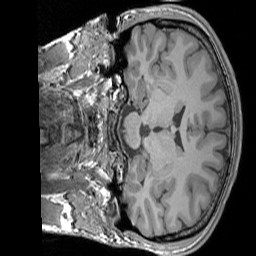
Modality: T1w
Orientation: coronal
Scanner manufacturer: siemens
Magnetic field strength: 3 T
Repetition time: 1.83 s
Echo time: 0.00303 s